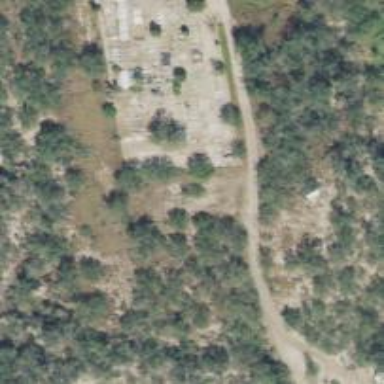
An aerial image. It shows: Cemetery.